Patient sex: M
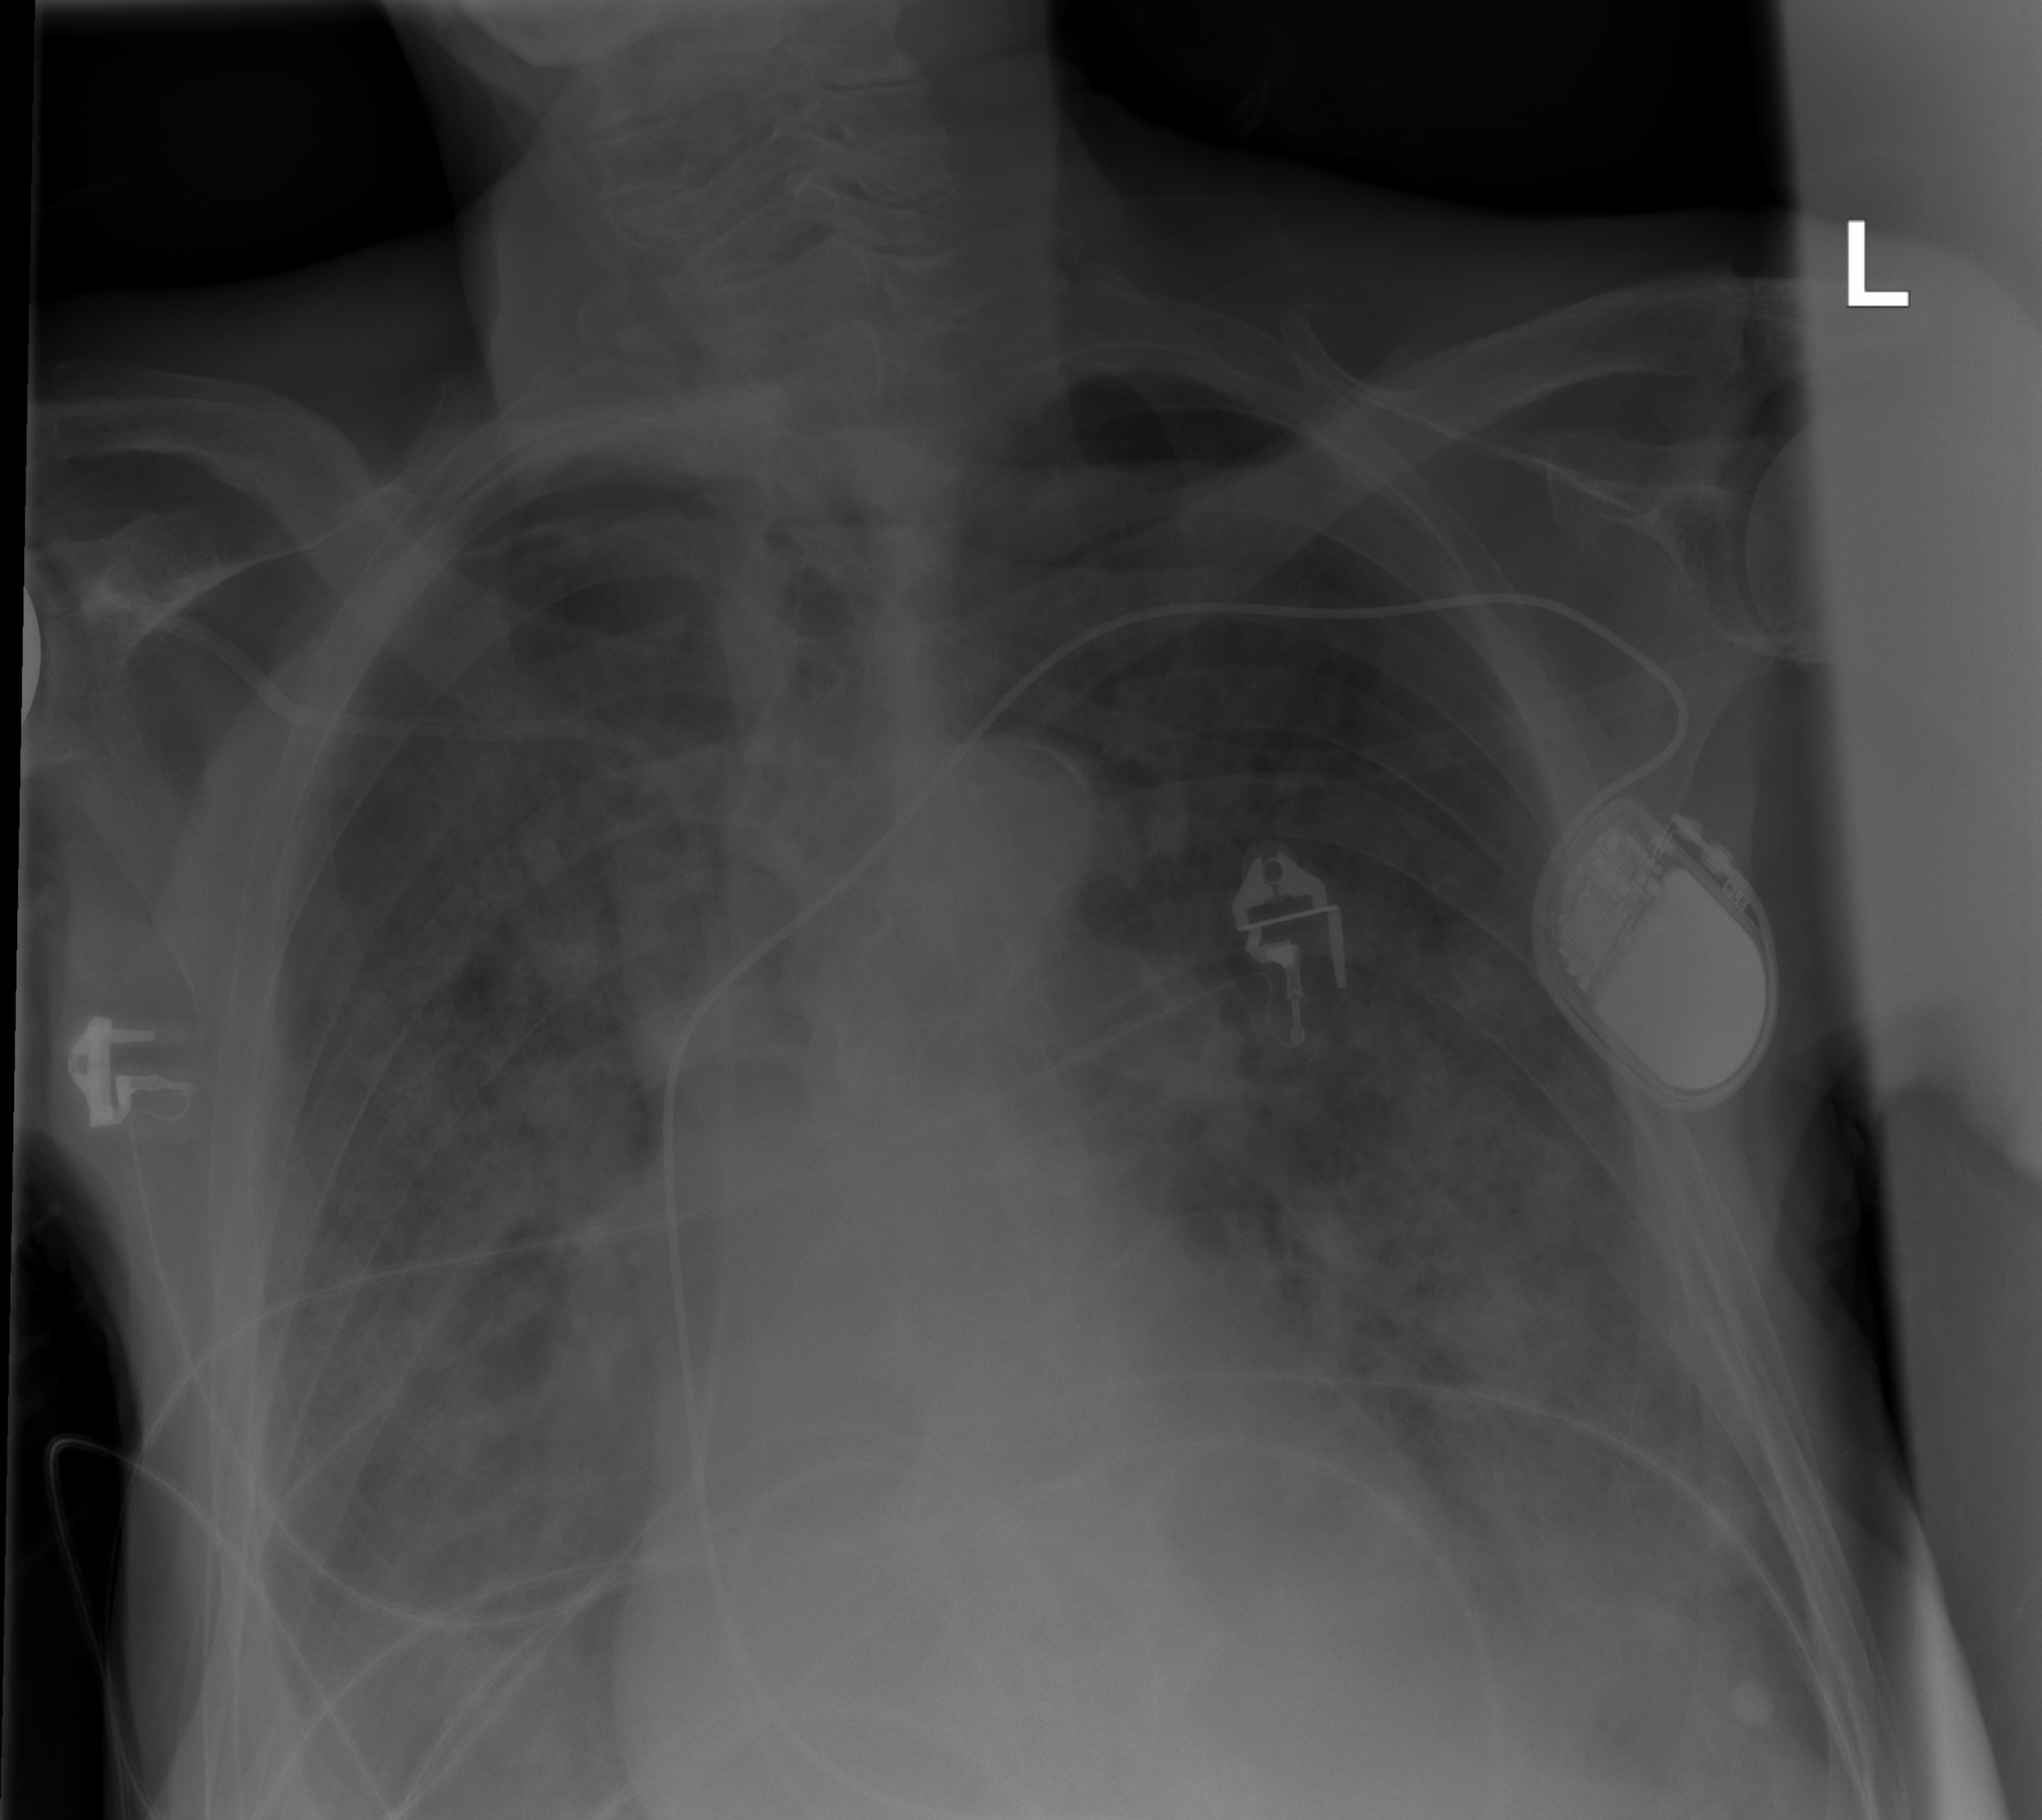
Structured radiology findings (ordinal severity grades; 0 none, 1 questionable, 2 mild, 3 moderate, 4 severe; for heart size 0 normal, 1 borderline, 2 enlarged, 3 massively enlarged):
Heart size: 0
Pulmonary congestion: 2
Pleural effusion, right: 1
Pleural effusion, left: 1
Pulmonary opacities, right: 3
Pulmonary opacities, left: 3
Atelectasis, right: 2
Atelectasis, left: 2